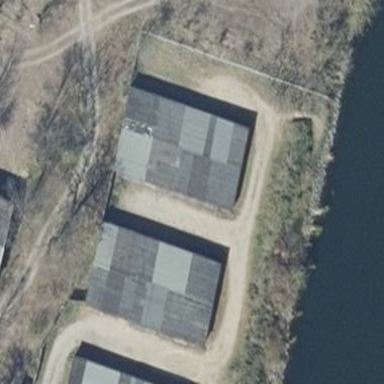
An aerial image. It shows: Group of garages.